Field crop: maize
Growth stage: 2
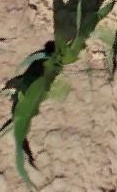
Species: maize